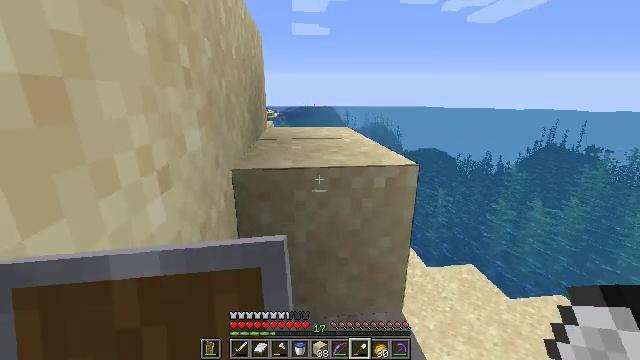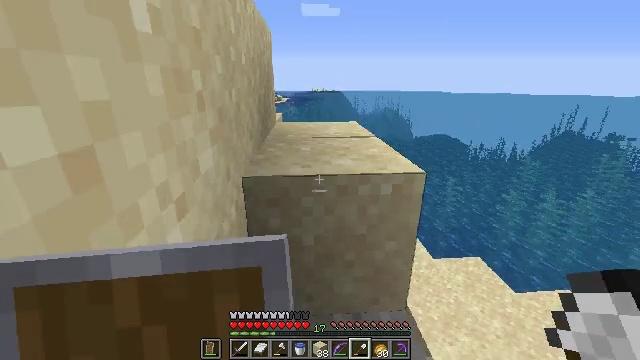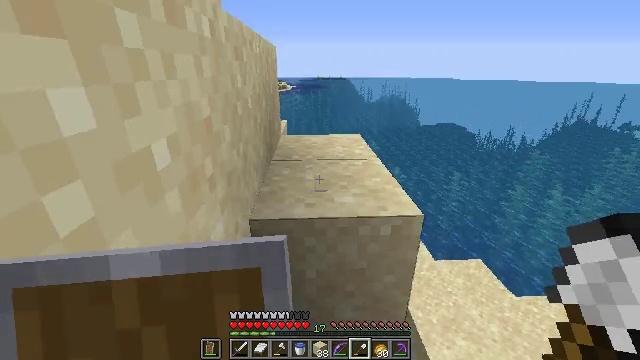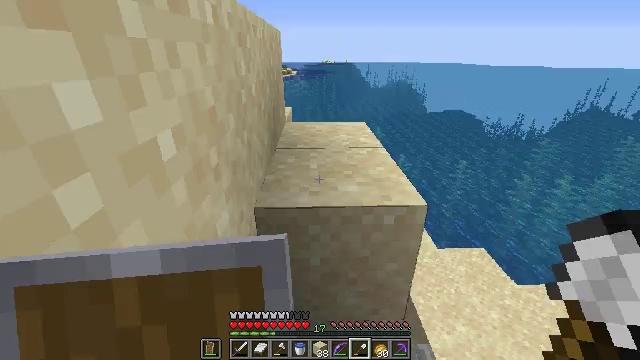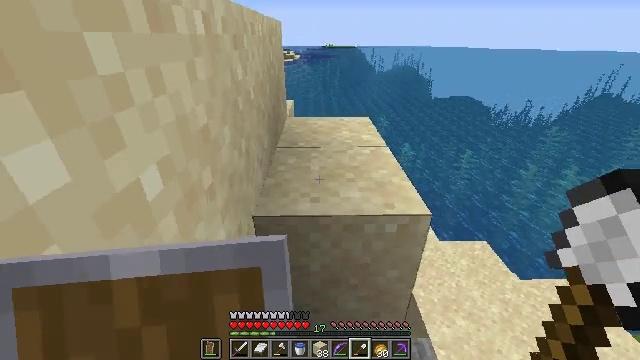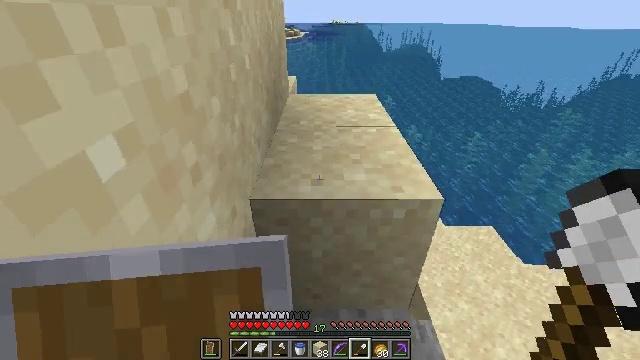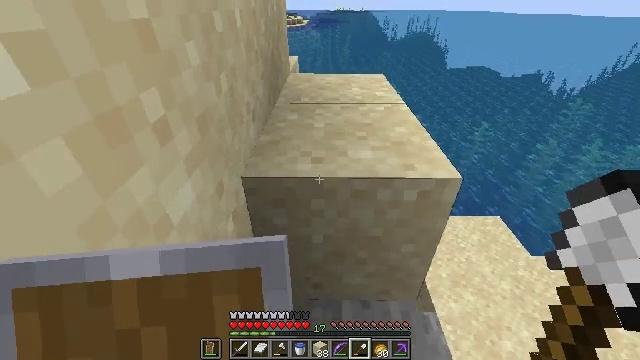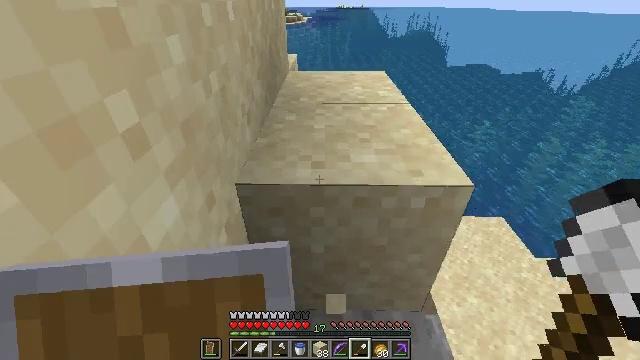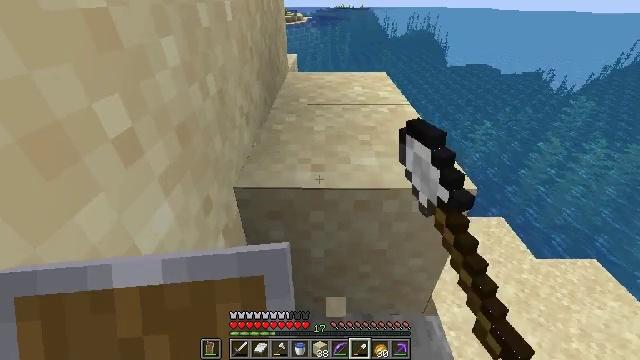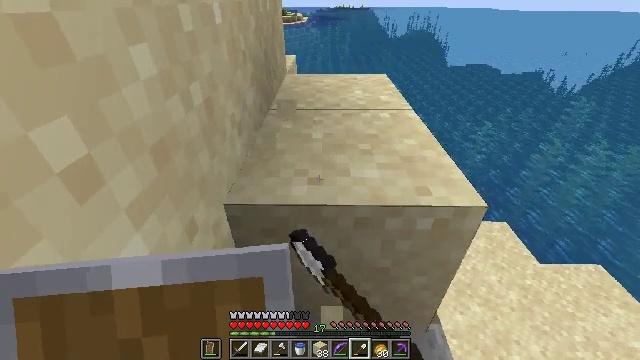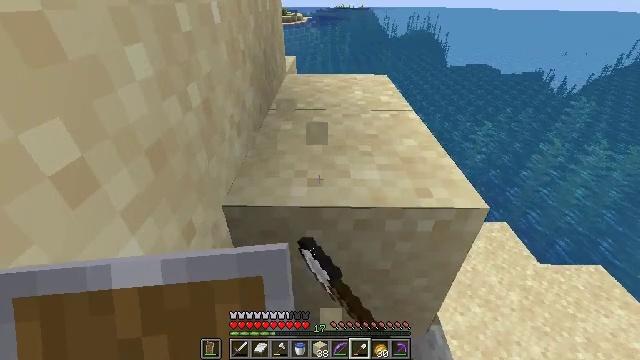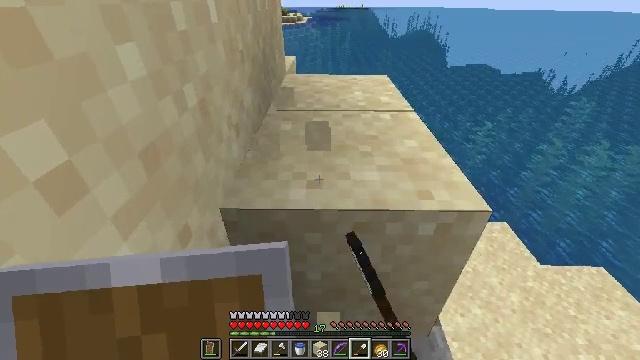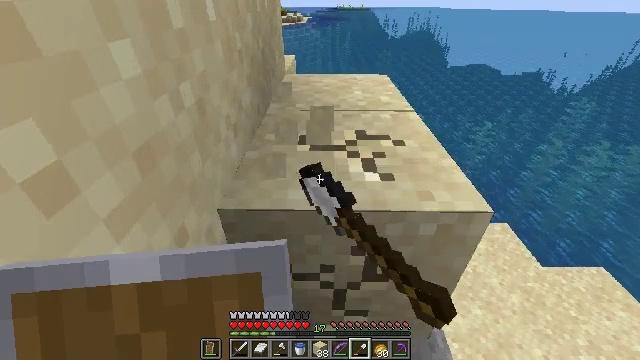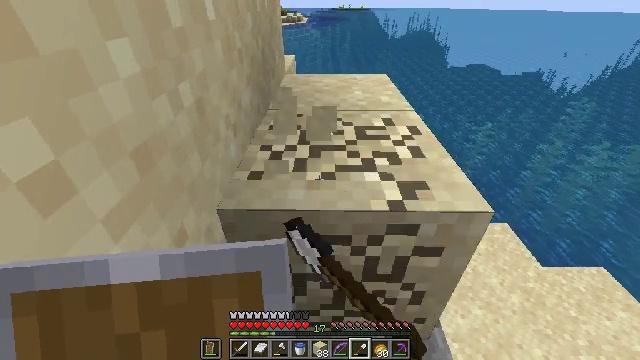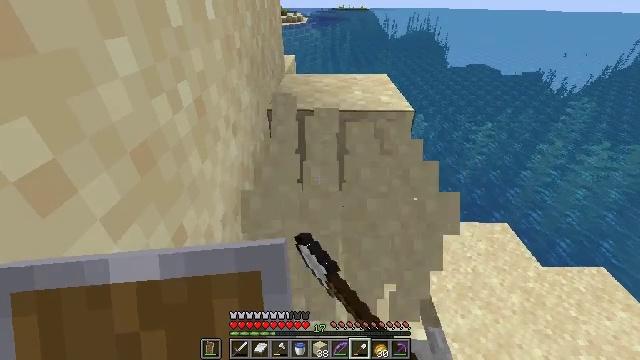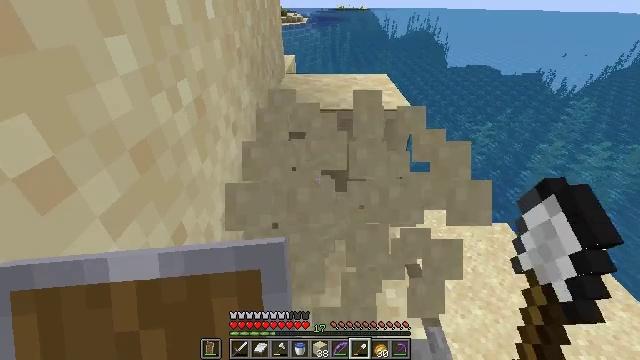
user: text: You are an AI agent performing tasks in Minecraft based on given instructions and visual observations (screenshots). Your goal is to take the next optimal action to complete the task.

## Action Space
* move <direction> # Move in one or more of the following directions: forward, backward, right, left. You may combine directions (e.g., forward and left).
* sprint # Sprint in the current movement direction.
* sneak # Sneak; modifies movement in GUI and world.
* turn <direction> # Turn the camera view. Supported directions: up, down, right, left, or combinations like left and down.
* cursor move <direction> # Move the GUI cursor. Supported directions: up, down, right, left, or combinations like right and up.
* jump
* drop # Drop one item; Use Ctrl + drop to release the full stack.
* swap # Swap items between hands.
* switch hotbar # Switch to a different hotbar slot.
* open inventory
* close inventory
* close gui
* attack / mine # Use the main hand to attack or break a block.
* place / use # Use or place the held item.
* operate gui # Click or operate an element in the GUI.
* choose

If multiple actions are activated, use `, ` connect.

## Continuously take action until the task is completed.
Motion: motion action
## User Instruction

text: Mine sand by the water.
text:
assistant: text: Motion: move forward, turn left and down, jump
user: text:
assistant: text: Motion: move forward, turn left and down, jump
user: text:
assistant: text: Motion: move forward, turn left and down
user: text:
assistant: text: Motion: move forward, turn down
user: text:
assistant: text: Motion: move forward, turn left and down
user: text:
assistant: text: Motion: move forward, turn down
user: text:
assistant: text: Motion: attack / mine
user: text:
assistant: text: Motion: attack / mine
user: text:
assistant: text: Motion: attack / mine
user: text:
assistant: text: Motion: attack / mine
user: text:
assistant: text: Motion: attack / mine
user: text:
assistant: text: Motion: attack / mine
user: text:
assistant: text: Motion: attack / mine
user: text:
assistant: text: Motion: attack / mine
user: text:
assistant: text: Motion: attack / mine
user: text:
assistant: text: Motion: attack / mine
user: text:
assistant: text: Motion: attack / mine
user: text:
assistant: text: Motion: attack / mine
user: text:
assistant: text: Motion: attack / mine
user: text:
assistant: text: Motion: attack / mine
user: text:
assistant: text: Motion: attack / mine
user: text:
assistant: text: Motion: attack / mine
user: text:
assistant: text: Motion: attack / mine
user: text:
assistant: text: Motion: attack / mine
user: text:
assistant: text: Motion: attack / mine
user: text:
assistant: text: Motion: attack / mine
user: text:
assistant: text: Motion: attack / mine
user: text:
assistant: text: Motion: attack / mine
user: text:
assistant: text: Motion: no_op
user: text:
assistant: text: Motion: no_op